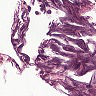
Metastatic tissue present: no